Aerial crown-view tile of a tropical tree (Barro Colorado Island, Panama), acquired 20250915:
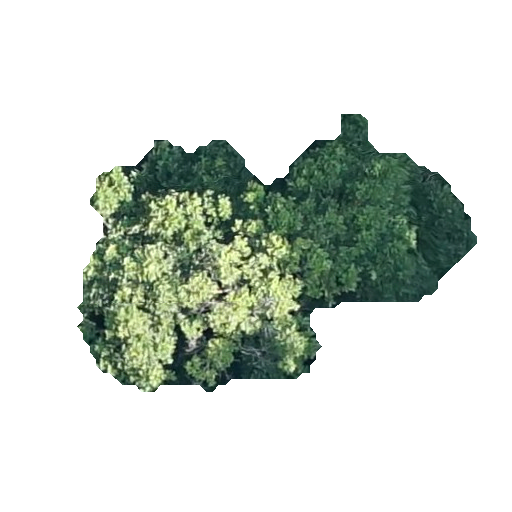
Species: Poulsenia armata
GBIF accepted scientific name: Poulsenia armata
Crown area: 101.669 m²